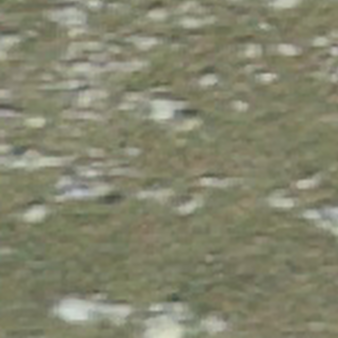
Label: other